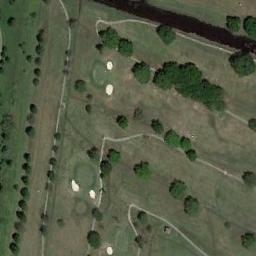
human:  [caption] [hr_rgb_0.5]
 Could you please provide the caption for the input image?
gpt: The golf course has some fairways, Roads, Barrier trees and sandpits and a river goes through the golf course .

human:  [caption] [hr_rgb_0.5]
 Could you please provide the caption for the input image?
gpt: Many trees are near the golf course .

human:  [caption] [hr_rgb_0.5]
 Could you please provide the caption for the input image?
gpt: There are a few bunkers and a small river and a few paths and many trees on a large green lawn on the golf course .

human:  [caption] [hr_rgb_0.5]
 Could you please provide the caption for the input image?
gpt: There are more than a dozen bunkers and winding paths in this area .

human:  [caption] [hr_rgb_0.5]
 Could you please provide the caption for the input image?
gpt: There are five bunkers and some bushes on the golf course .